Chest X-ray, AP view. Patient: 18 years old, sex M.
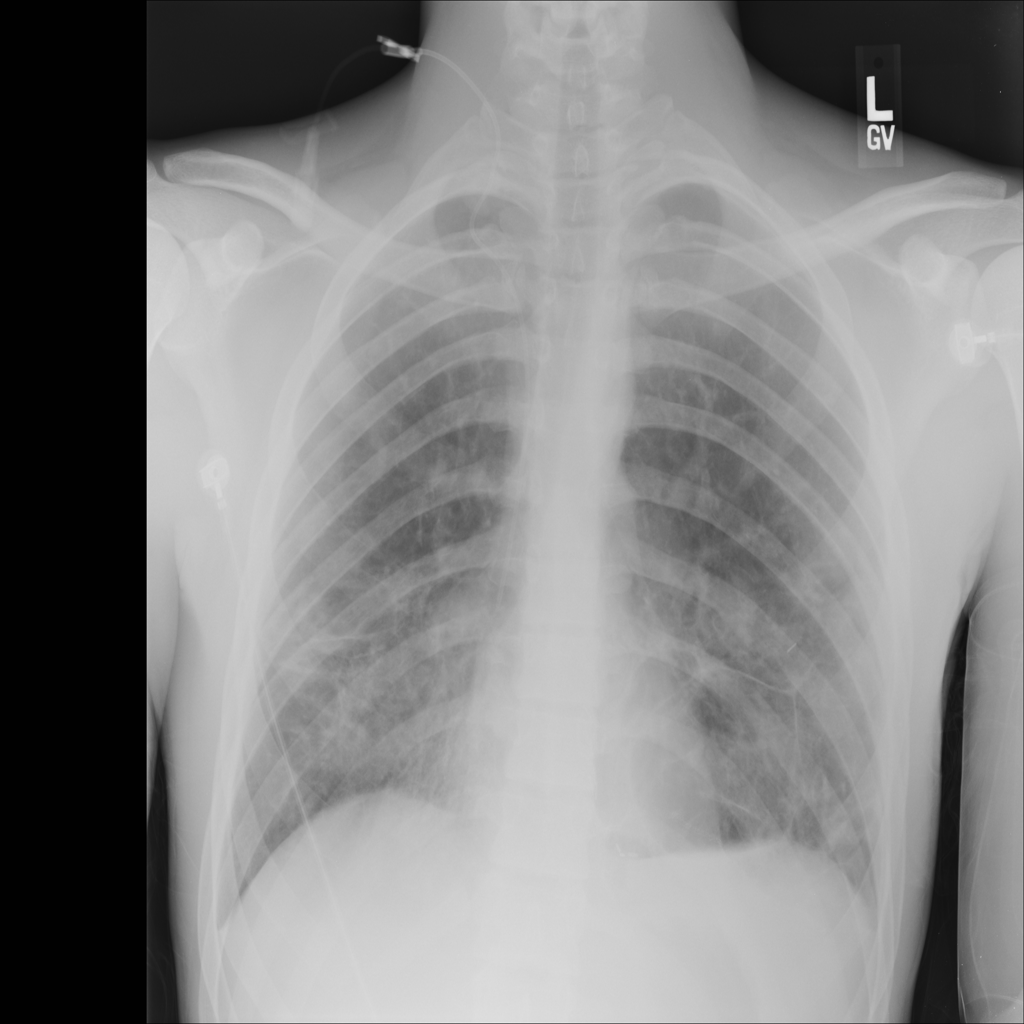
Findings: No Finding